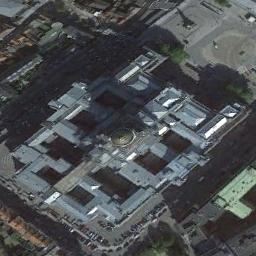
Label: palace